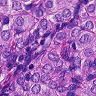
Metastatic tissue present: yes